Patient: sex F, age 71
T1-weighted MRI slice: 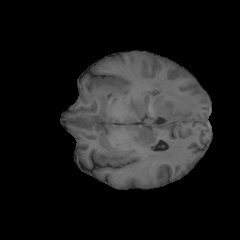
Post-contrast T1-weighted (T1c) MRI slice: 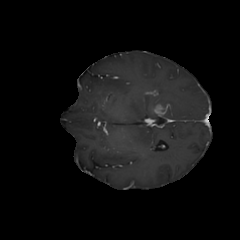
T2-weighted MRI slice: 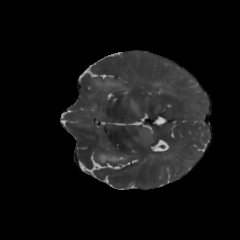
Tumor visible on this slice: yes
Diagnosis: Glioblastoma, IDH-wildtype
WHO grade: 4